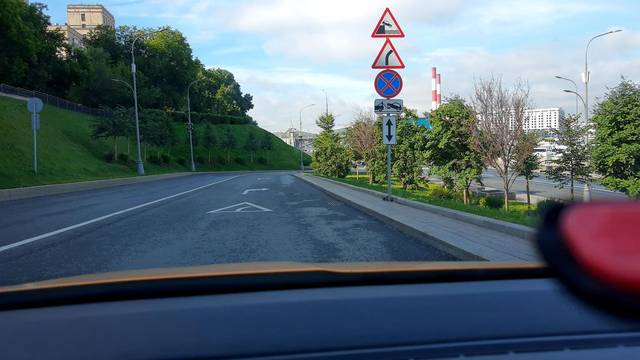
Region: Russia
Coordinates: 55.745, 37.576